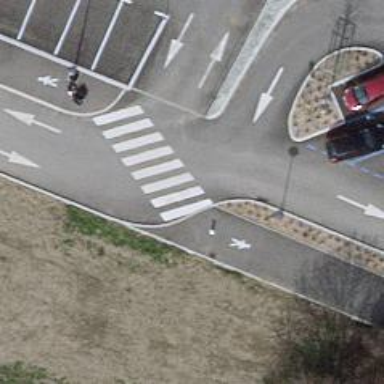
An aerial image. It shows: Uncontrolled zebra crossing on the road.